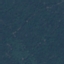
Land use / land cover: Forest